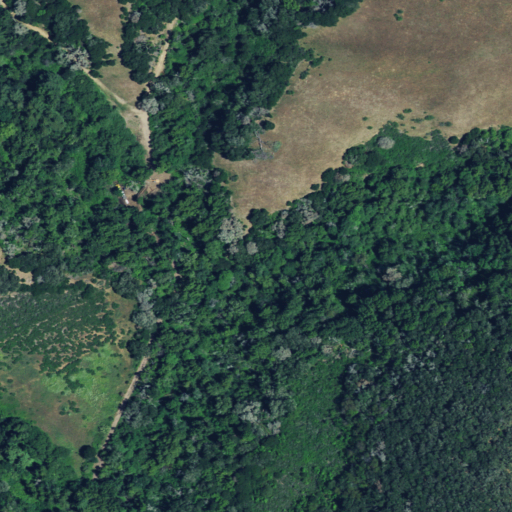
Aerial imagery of valley in California named Hatfield Canyon containing mixed forest, open development, shrub, grassland, and evergreen forest